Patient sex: M
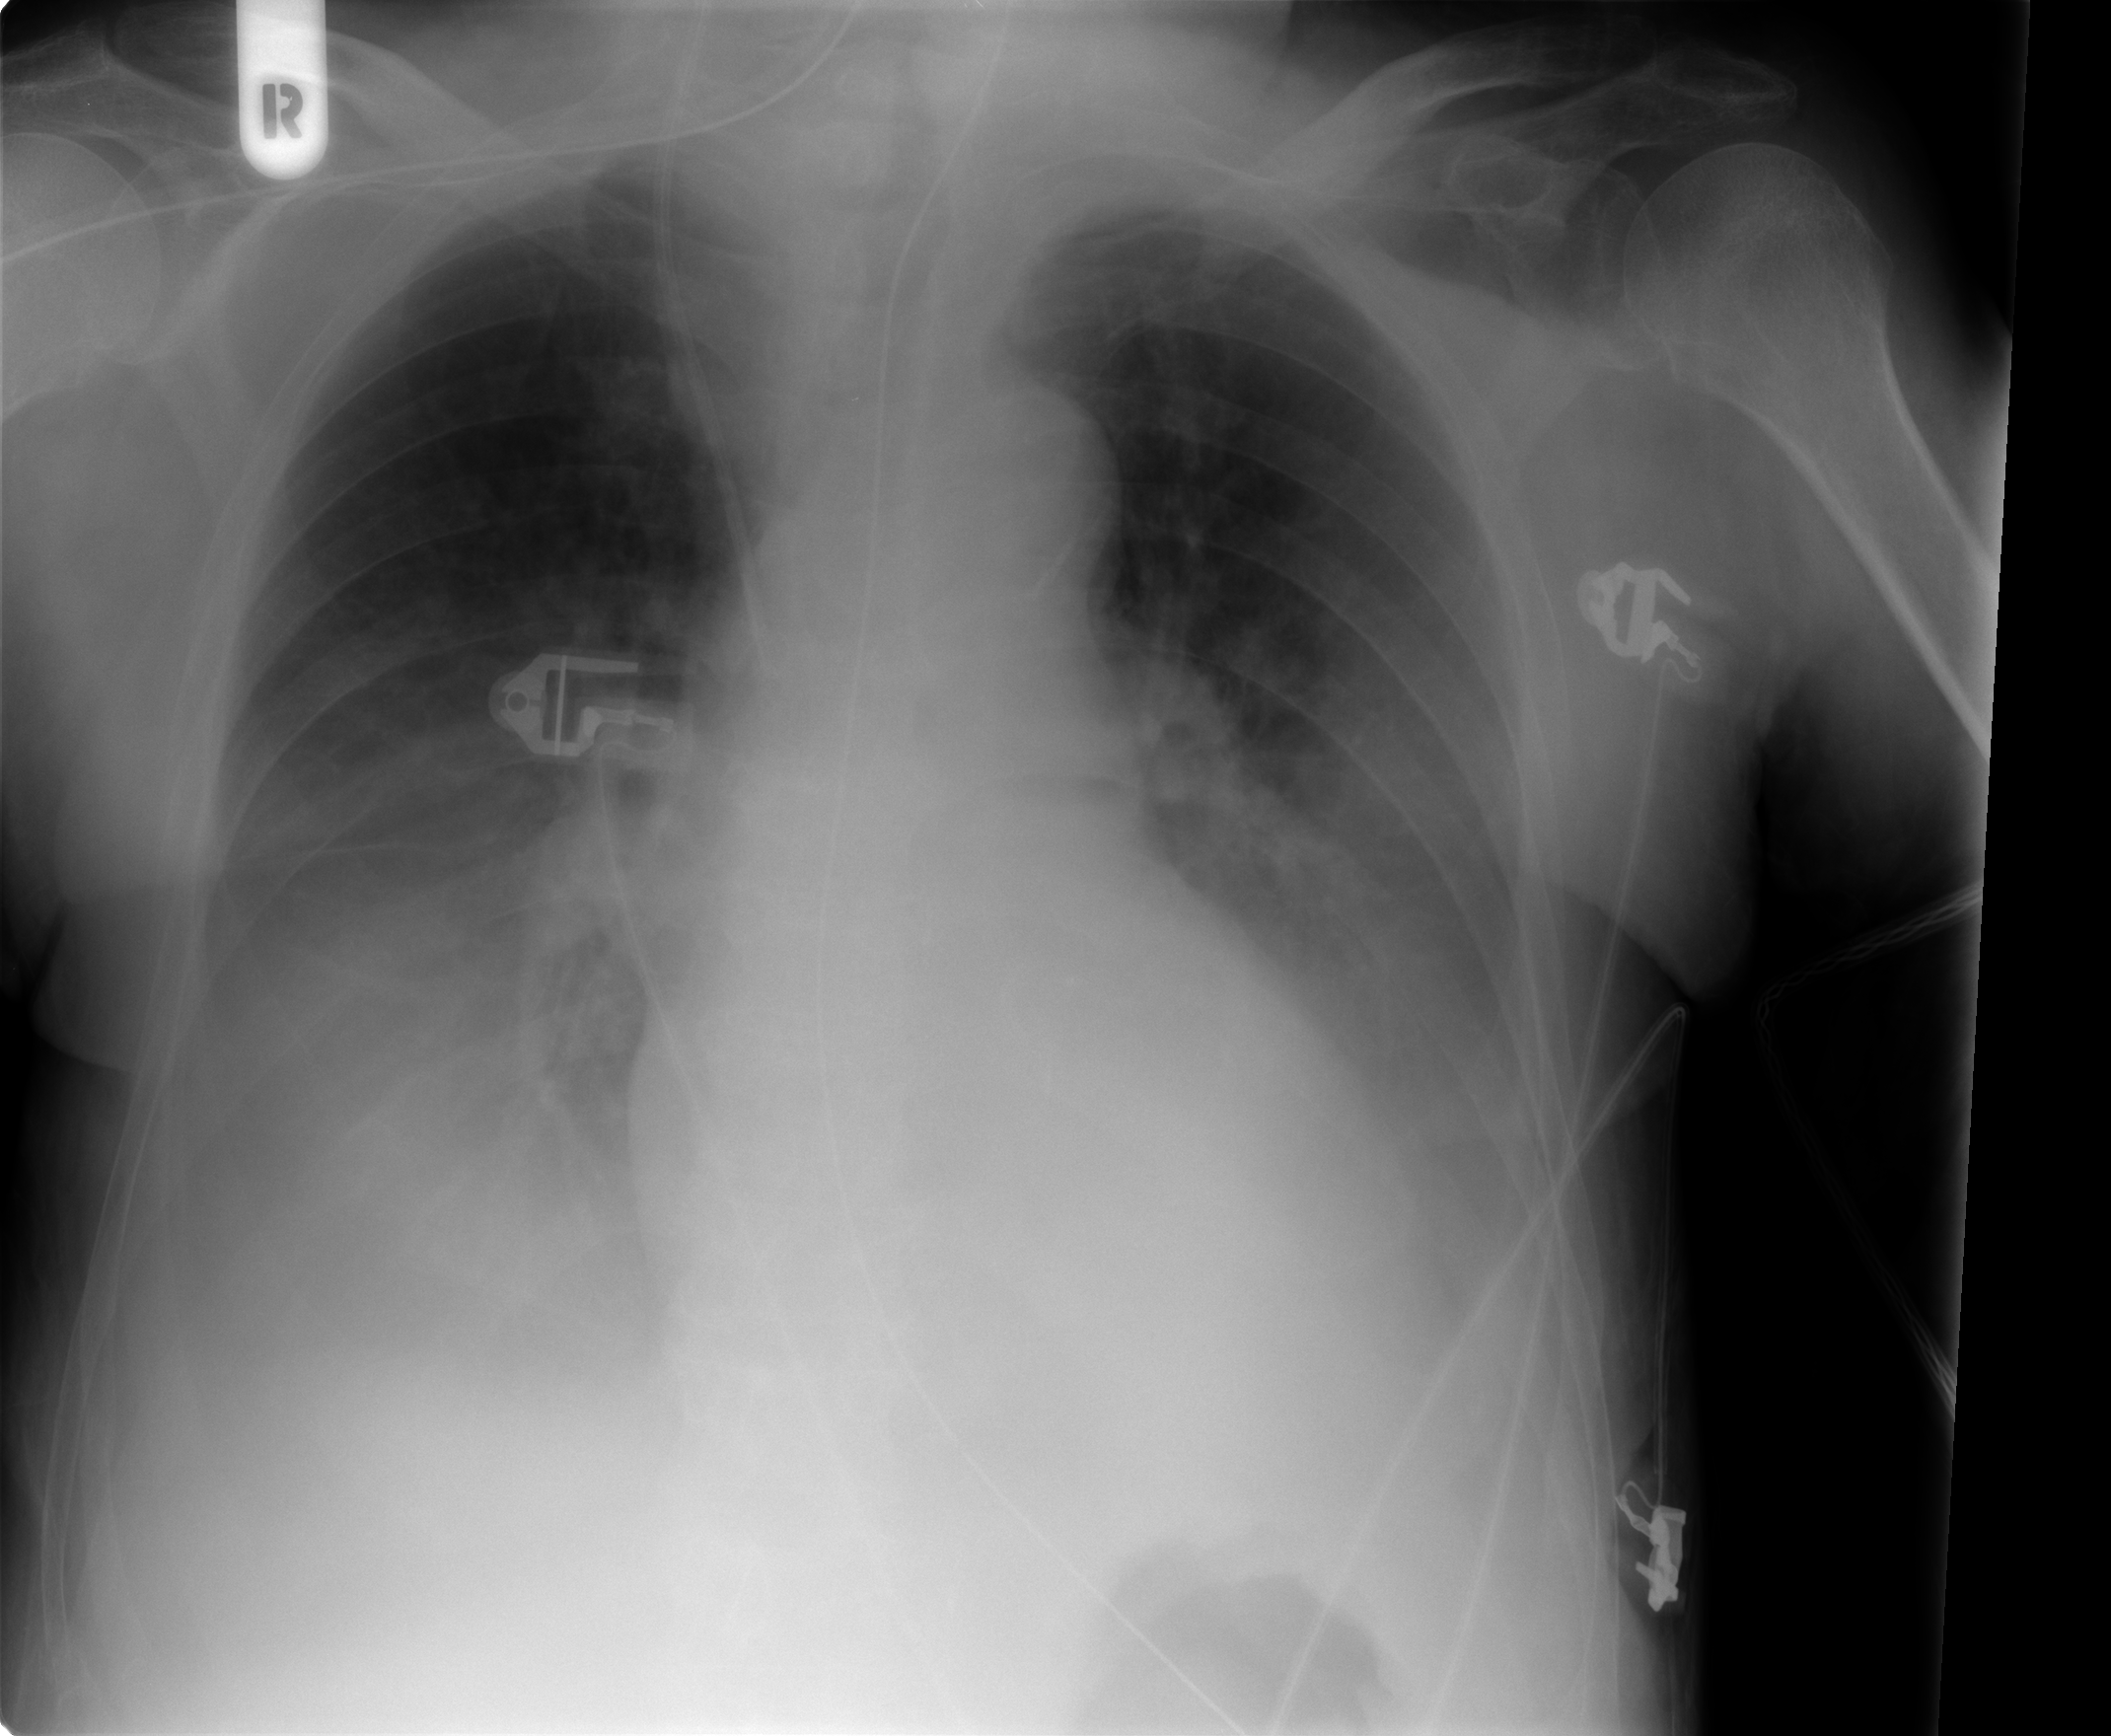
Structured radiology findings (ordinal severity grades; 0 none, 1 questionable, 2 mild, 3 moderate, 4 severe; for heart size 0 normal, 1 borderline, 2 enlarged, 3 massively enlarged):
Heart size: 0
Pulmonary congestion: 0
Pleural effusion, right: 3
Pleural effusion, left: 2
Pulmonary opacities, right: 1
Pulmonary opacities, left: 0
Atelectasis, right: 2
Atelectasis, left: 2